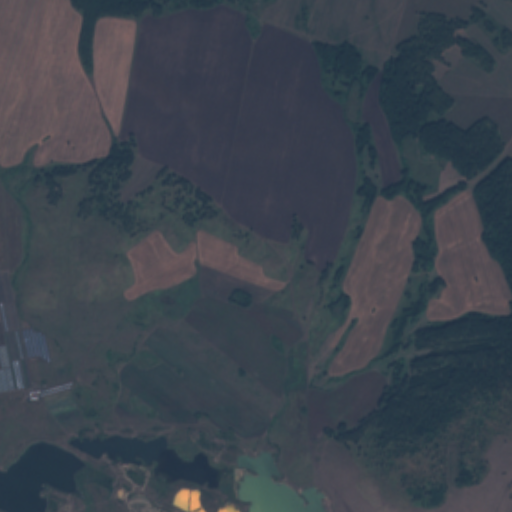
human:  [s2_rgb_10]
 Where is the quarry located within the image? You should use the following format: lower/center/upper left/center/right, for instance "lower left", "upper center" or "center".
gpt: The quarry is located in the lower left of the image.
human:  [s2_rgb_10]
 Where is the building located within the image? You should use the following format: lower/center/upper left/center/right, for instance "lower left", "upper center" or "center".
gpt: There is no building in the image.